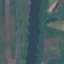
Label: River